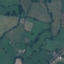
Land use / land cover class: Pasture